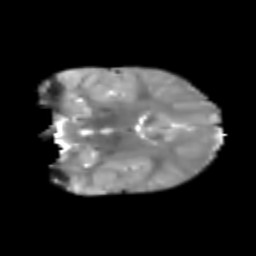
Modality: T2w
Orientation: coronal
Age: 6
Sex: male
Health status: healthy